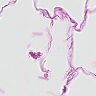
Metastatic tissue present: no